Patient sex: M
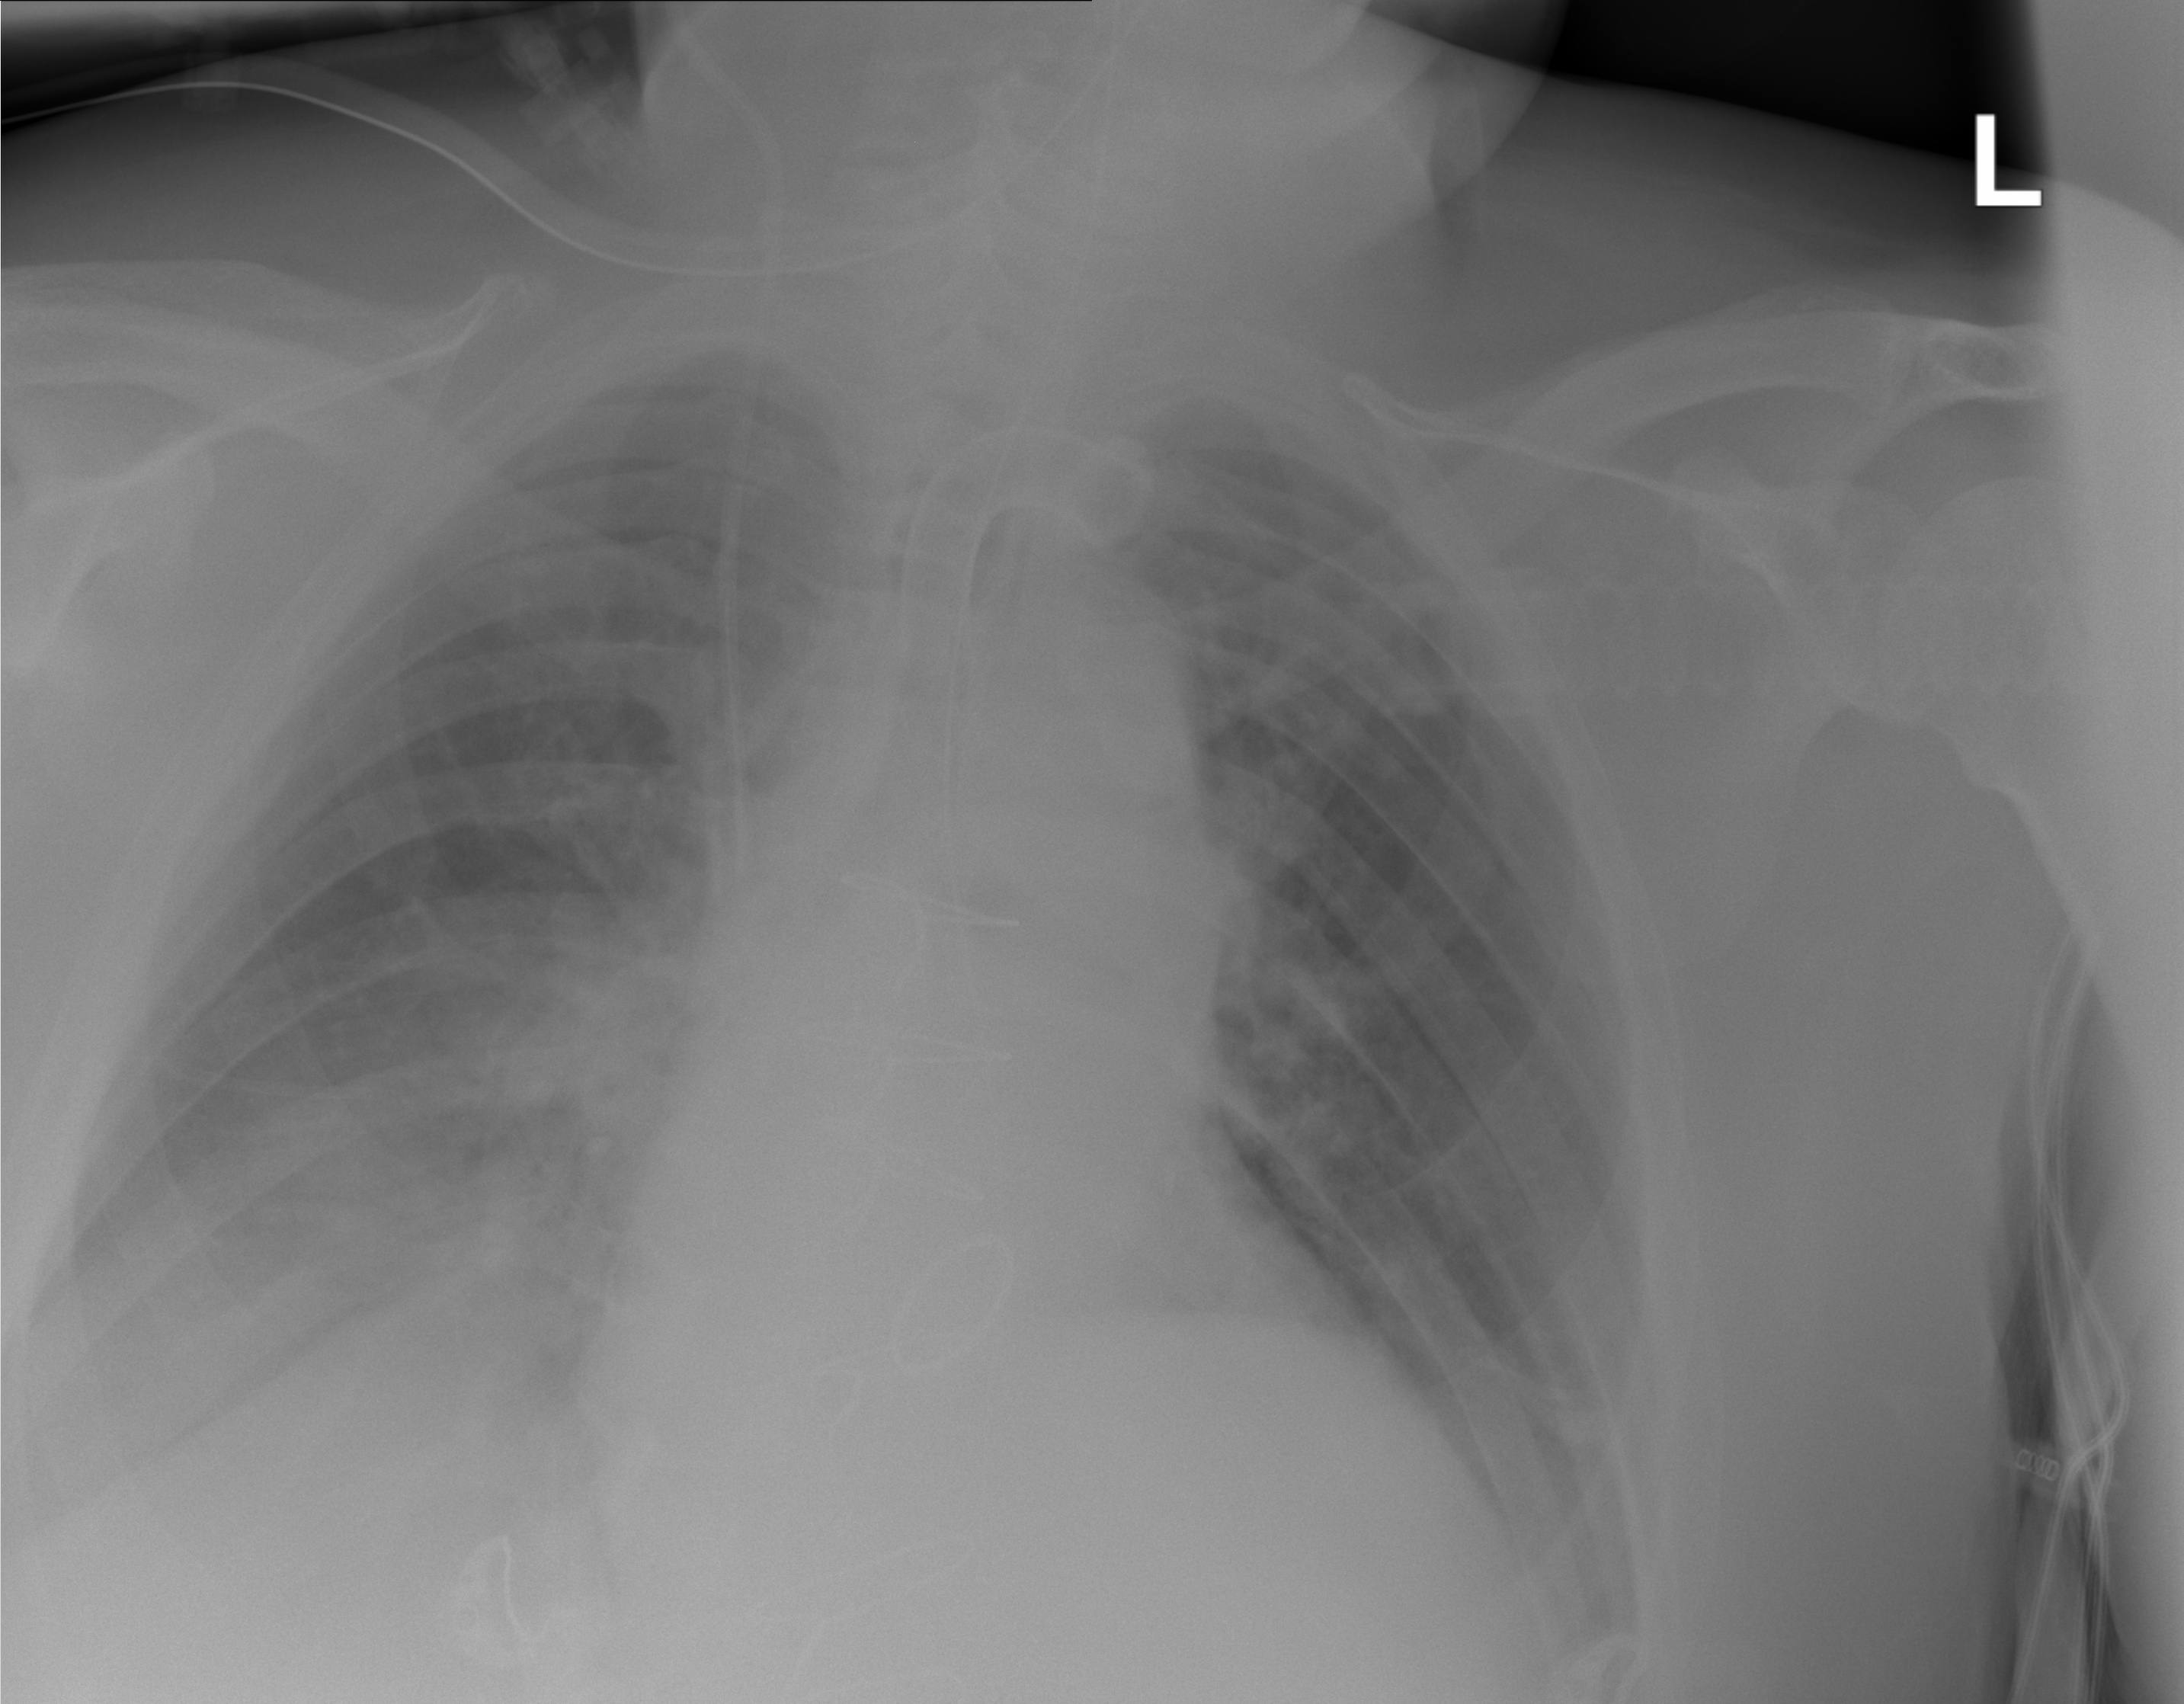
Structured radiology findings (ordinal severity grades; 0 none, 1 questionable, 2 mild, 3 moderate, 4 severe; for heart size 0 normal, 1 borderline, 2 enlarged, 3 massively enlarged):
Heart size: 2
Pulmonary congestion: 2
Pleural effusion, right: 1
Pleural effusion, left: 1
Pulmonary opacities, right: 2
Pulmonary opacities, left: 1
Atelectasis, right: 2
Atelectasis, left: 1